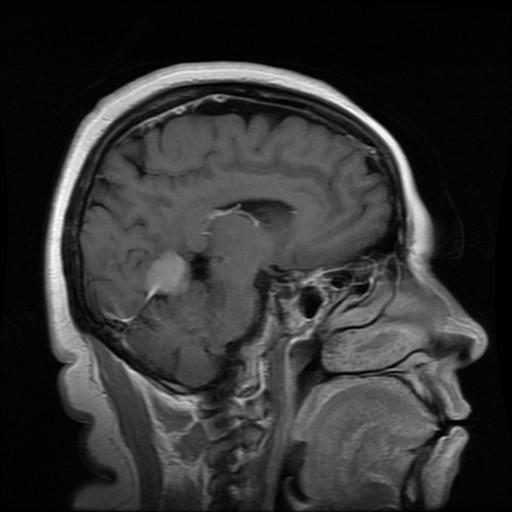
Label: meningioma